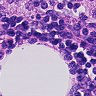
Metastatic tissue present: no